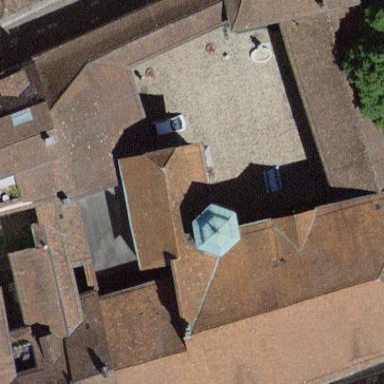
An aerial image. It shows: Government building with gabled roof made of roof tiles.